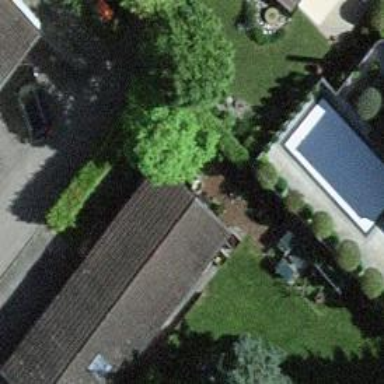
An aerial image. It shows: Garage building.